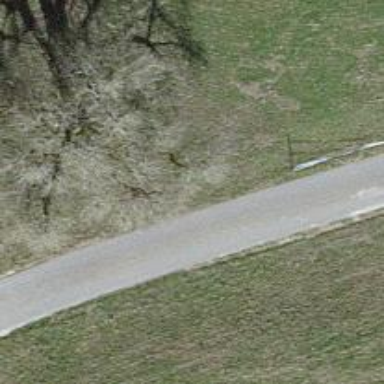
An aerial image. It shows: Well-maintained track road of grade 1.